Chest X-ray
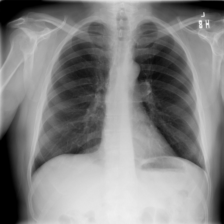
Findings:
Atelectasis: negative
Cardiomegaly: negative
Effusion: negative
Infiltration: negative
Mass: negative
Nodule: negative
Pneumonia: negative
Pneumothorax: negative
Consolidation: negative
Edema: negative
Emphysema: negative
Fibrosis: negative
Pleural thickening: negative
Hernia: negative